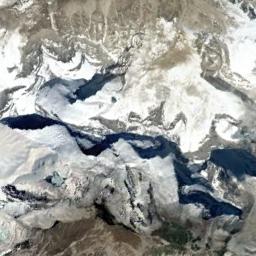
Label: snowberg